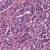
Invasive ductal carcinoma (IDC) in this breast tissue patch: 1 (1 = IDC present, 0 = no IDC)